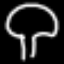
Label: mushroom